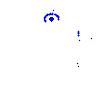
Particle: proton